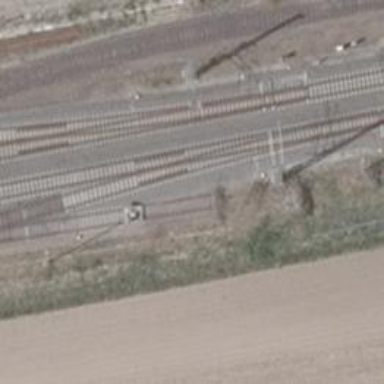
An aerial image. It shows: Railway yard used for servicing trains.